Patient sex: M
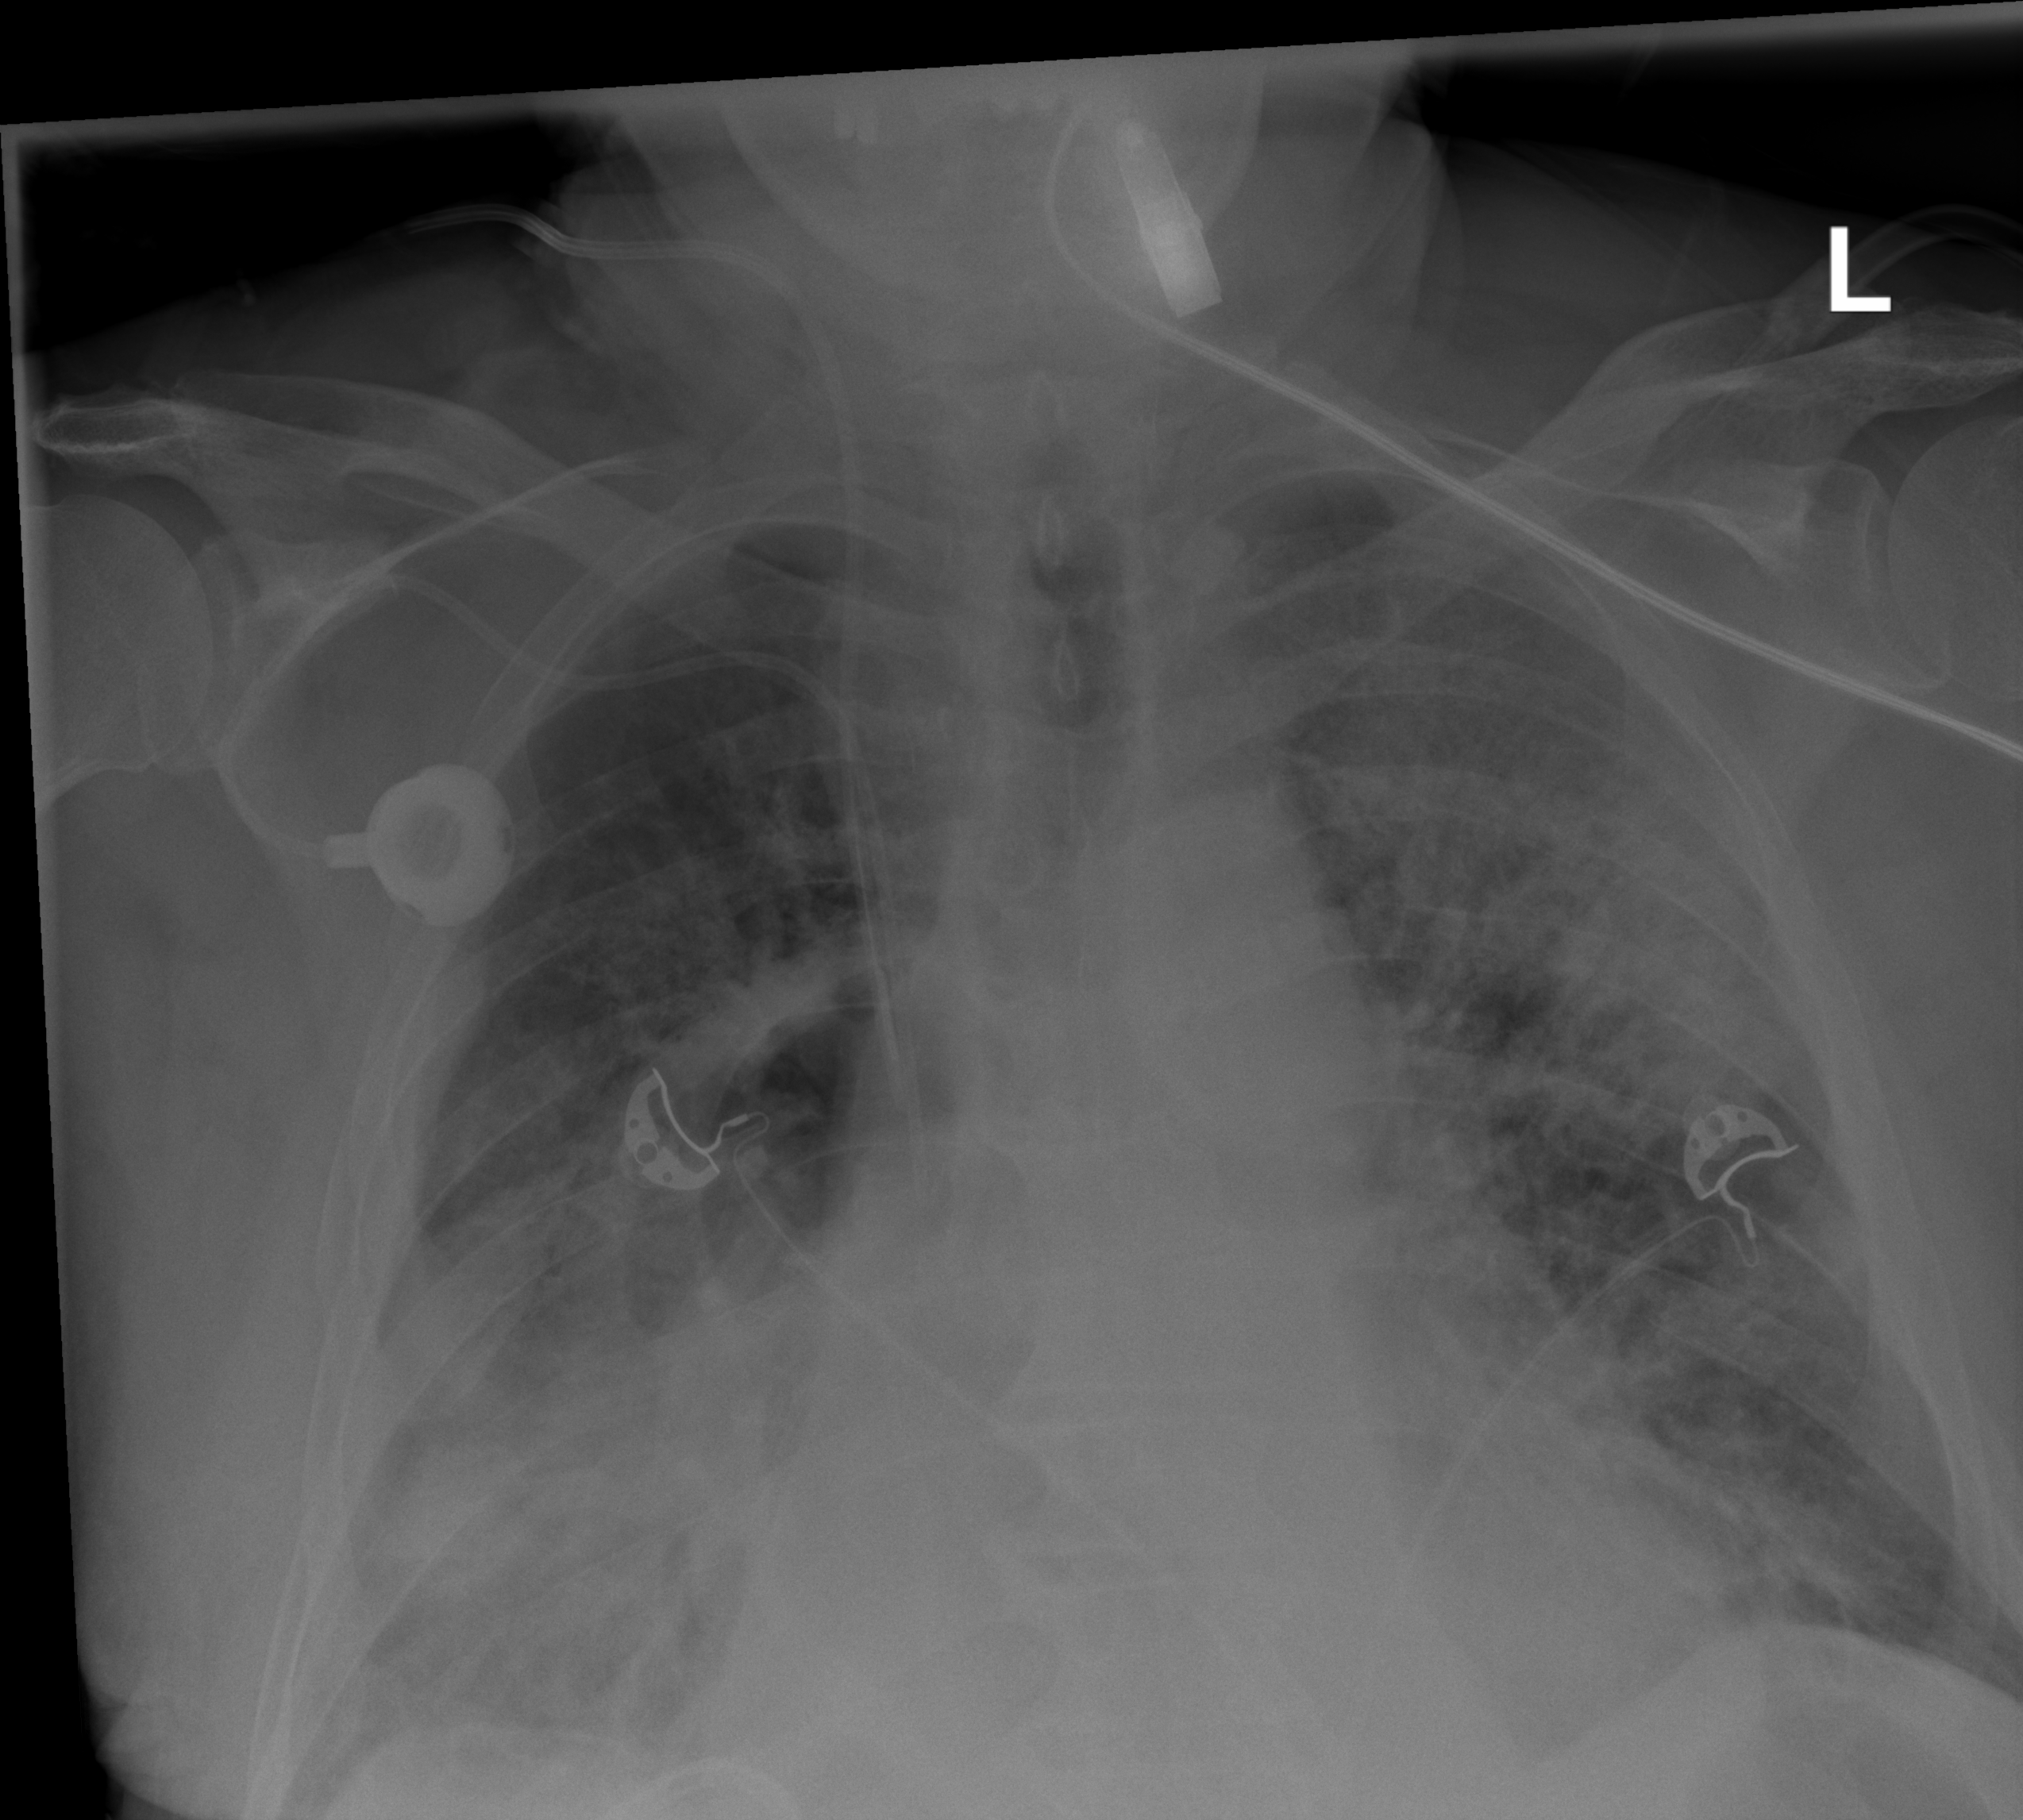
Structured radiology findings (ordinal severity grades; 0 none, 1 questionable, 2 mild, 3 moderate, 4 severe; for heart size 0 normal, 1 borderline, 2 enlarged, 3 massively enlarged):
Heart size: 2
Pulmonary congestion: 2
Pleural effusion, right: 2
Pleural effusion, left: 0
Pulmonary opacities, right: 3
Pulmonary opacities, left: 3
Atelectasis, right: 3
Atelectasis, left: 2